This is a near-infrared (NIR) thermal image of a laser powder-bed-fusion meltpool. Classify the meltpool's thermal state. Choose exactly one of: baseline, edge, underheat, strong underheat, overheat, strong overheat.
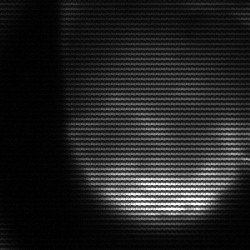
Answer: edge